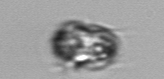
Label: Mesodinium